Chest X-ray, AP view. Patient: 82 years old, sex F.
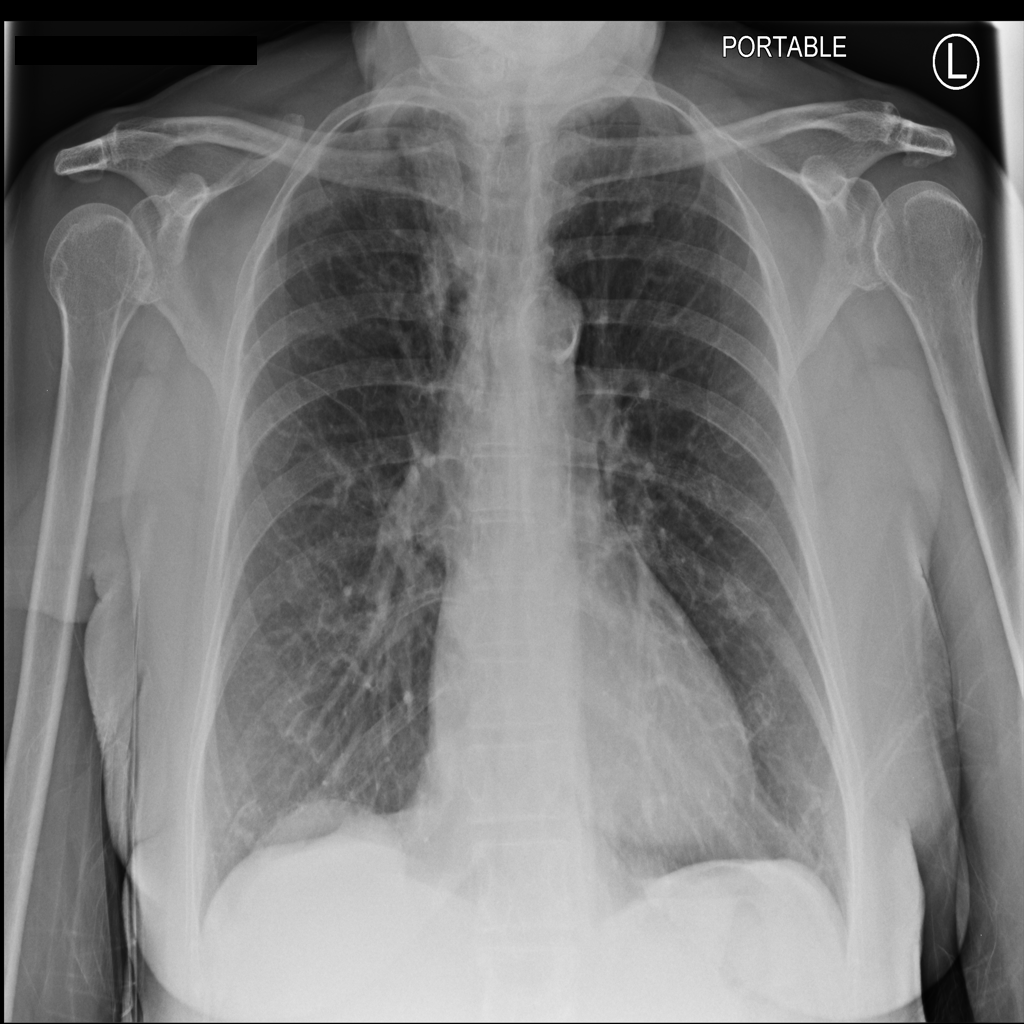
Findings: No Finding